Question: I am trying to impelement delete function with SQLite database. I have a list which already has some static data(Product_1,_2,_3...), then I add new positions with db.insert. Log say
'''
05:35:10.875 495 example.CustomAdapter DEBUG row inserted, ID = 2
'''
05:35:10.885 495 example.CustomAdapter DEBUG ID = 1, name =
05:35:10.885 495 example.CustomAdapter DEBUG ID = 2, name = A1
Everything is OK new positions added and could be seen. Then I delete ID=1 with db.delete(DBHelper.TABLE, DBHelper.COLUMN_ID + id, null); (where id received from long id = acmi.id; AdapterView.AdapterContextMenuInfo acmi = (AdapterView.AdapterContextMenuInfo) item.getMenuInfo();)and Log says no such column:
'''
05:35:27.955 495 example.CustomAdapter ERROR AndroidRuntime FATAL EXCEPTION: main
'''
05:35:27.955 495 example.CustomAdapter ERROR AndroidRuntime android.database.sqlite.SQLiteException: no such column: _id5: , while compiling: DELETE FROM mytable WHERE _id5
05:35:27.955 495 example.CustomAdapter ERROR AndroidRuntime at android.database.sqlite.SQLiteCompiledSql.native_compile(Native Method)
What am I doing wrong? Could it be because I already have four positions filled with static data?

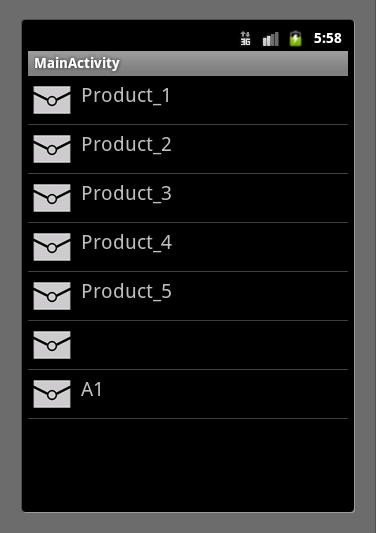
Answer: Please read this first: <URL>
Then read this:
'''
SQLiteException: no such column: _id5:
'''
You do not have a column called _id5. You have a column called ID which might contain the value 5.
To delete the row (<URL> with the column ID containing 5:
'''
db.delete(DBHelper.TABLE,"ID=" + id,null);
'''
or
'''
db.delete(DBHelper.TABLE,"ID=?",id);
'''
where id is equal to 5.